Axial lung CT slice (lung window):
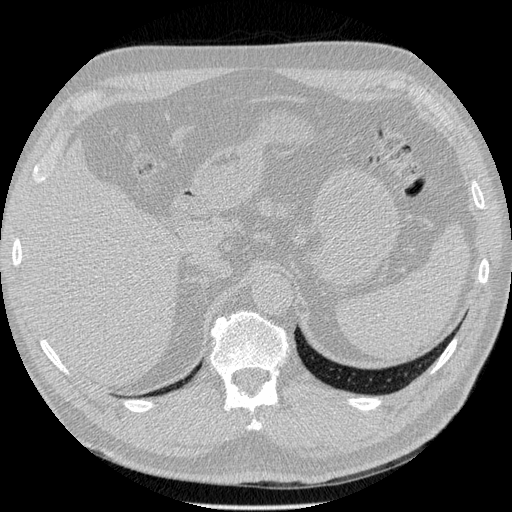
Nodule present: no